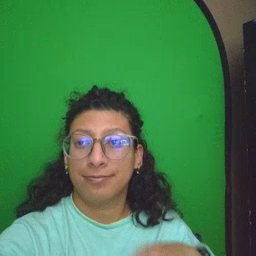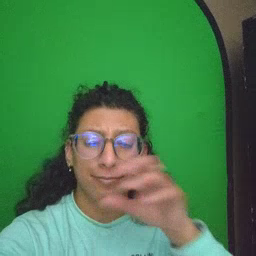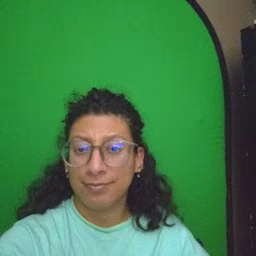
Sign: old